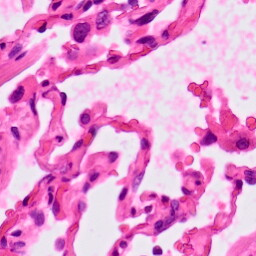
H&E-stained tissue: Lung